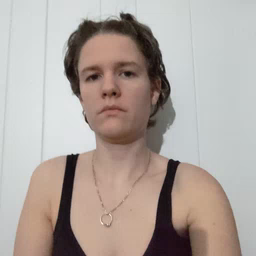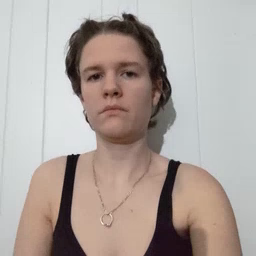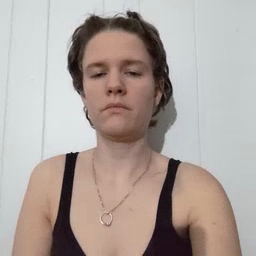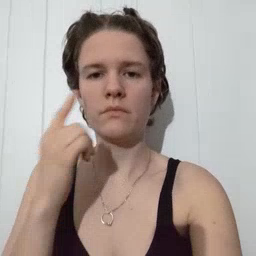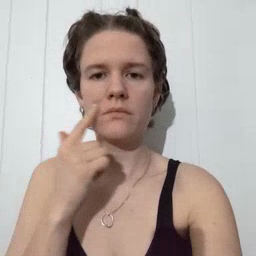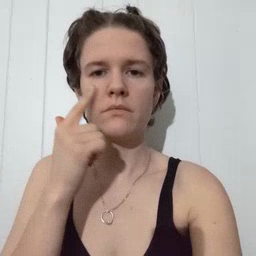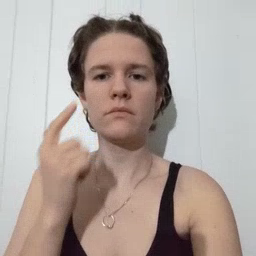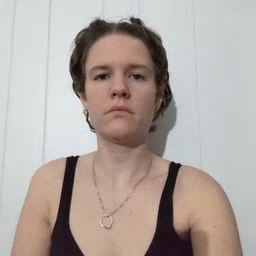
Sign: cheek